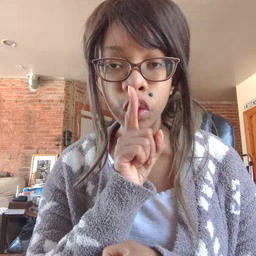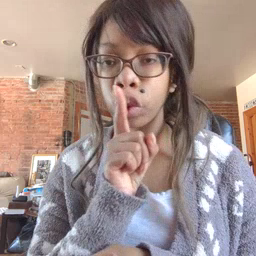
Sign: shhh